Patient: sex F, age 54
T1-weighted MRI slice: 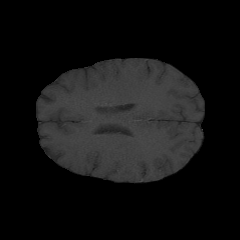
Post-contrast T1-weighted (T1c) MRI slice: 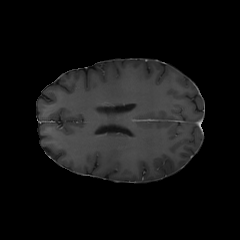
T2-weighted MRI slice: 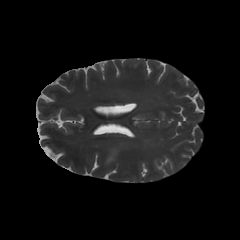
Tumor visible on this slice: yes
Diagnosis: Glioblastoma, IDH-wildtype
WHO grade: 4